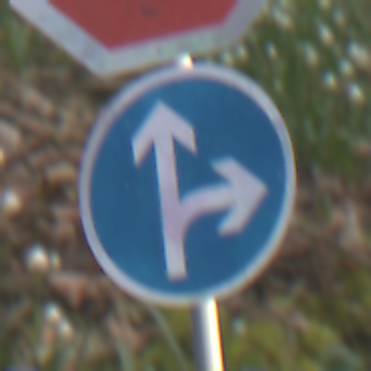
Verkehrszeichen: VorgeschriebeneFahrtrichtungGeradeausOderRechts
Zusatzzeichen oben: Stop
Umgebung: Outdoor, Nature
Tageszeit: MorningAfternoon
Wetter: PartlyCloudy
Licht: Natural
Jahreszeit: NotSpecified
Kontrast: LowContrast